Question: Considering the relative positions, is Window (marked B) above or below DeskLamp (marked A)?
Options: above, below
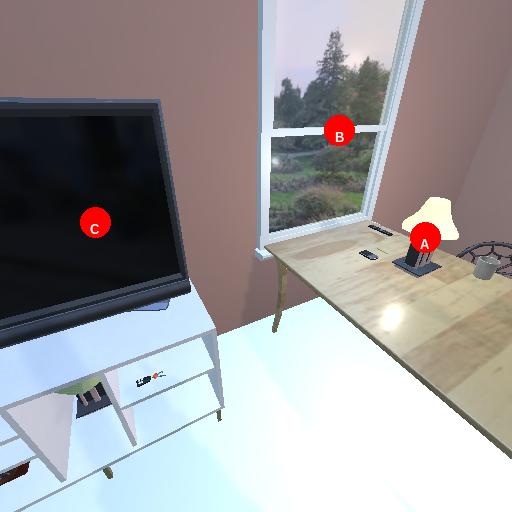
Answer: above